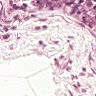
Metastatic tissue present: no